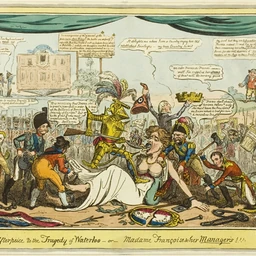
Title: The Afterpiece to the Tragedy of Waterloo
Artist: George Cruikshank
Caption: the afterpiece to the tragedy of waterloo, etching, paper (fiber product), print, prints and drawing, george cruikshank, a work made of hand-colored etching on paper, prints and drawings, art institute of chicago